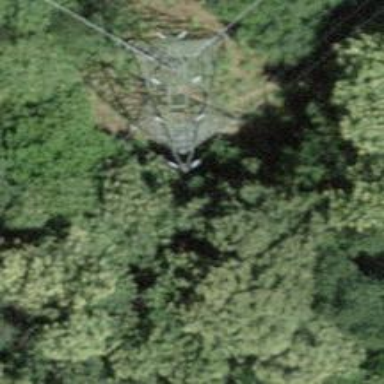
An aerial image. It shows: Power line in the image.